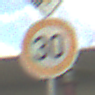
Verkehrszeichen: Geschwindigkeit30
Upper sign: EndeVorfahrtsstrasse
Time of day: MorningAfternoon
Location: Outdoor (Suburban)
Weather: PartlyCloudy
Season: NotSpecified
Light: Natural